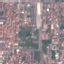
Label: Residential